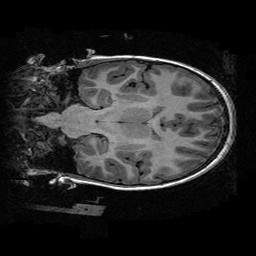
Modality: T1w
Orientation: coronal
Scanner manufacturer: ge
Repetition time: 0.008096 s
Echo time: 0.00318 s